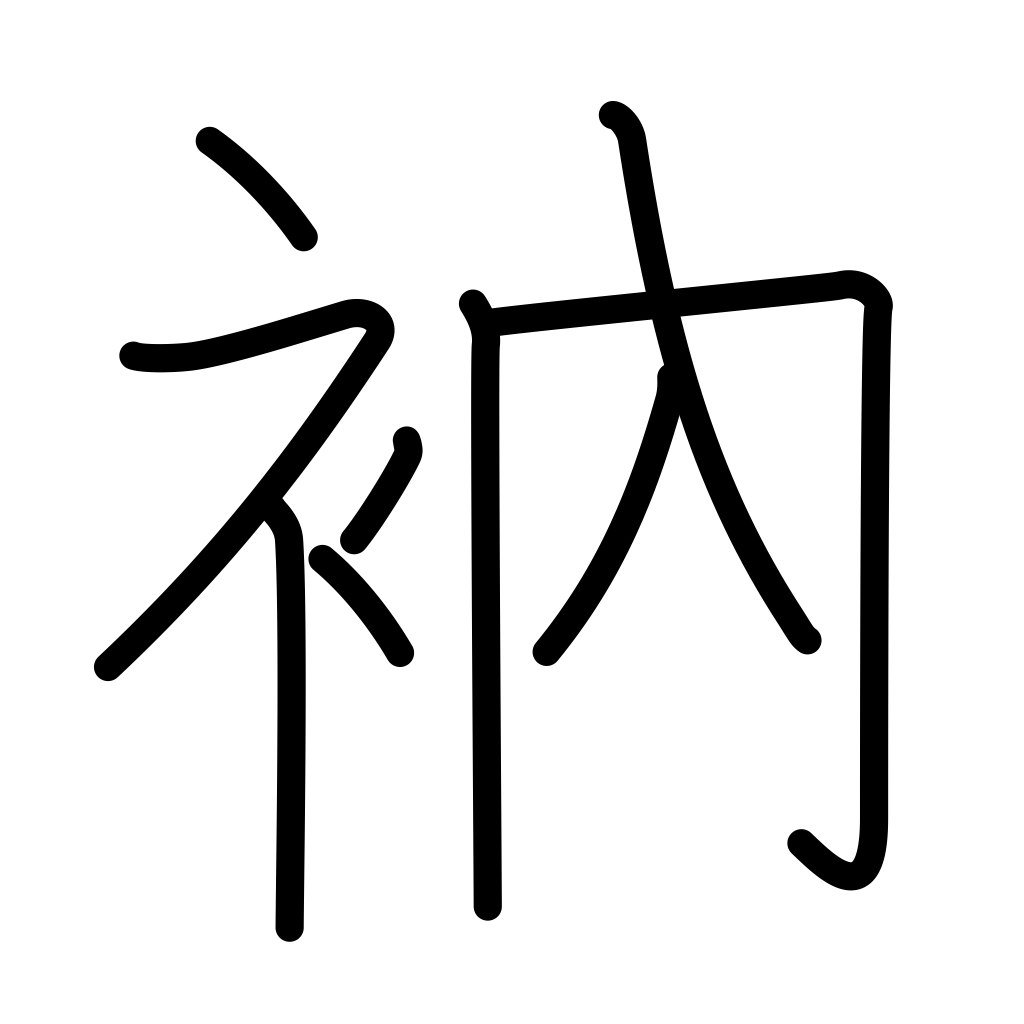
Meaning: mend, priestly vestments, priest